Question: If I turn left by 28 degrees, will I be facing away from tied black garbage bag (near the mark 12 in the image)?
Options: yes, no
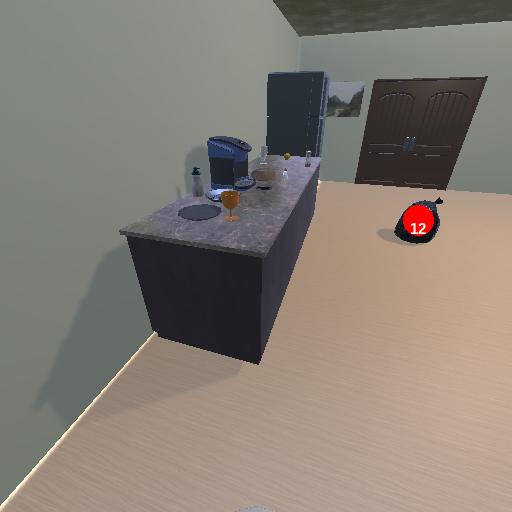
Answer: yes